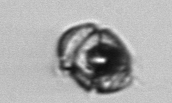
Label: Proterythropsis